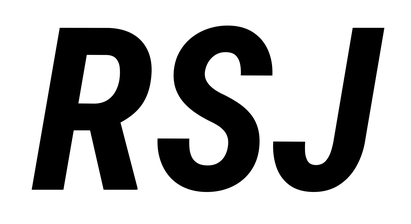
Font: Roboto-Italic_Condensed_Bold_Italic